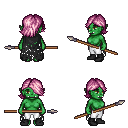
a pixel art fantasy rpg character, female body template, orc, green skin, black tattered cape, white pants, pink swoop hairstyle, black shoes, spear, four views (front, back, left, right), 2x2 character sprite sheet, small pixel art, hard edges, no anti-aliasing